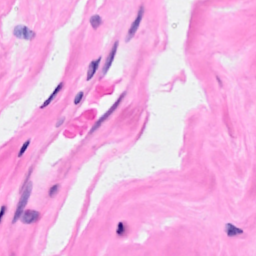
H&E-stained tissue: Breast